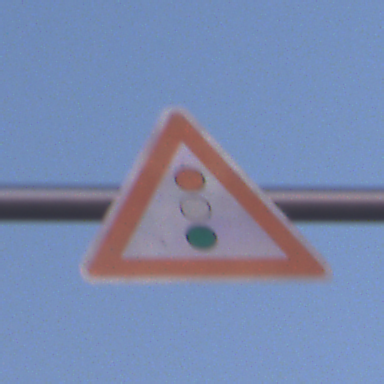
Verkehrszeichen: Lichtzeichenanlage
Umgebung: Outdoor, Nature
Tageszeit: SunriseSunset
Wetter: Clear
Licht: Natural
Jahreszeit: NotSpecified
Kontrast: LowContrast